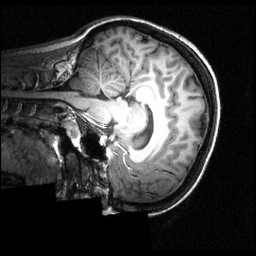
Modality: T1w
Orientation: sagittal
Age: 22
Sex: female
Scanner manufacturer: siemens
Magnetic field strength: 3.951 T
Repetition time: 1.5 s
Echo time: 0.00335 s